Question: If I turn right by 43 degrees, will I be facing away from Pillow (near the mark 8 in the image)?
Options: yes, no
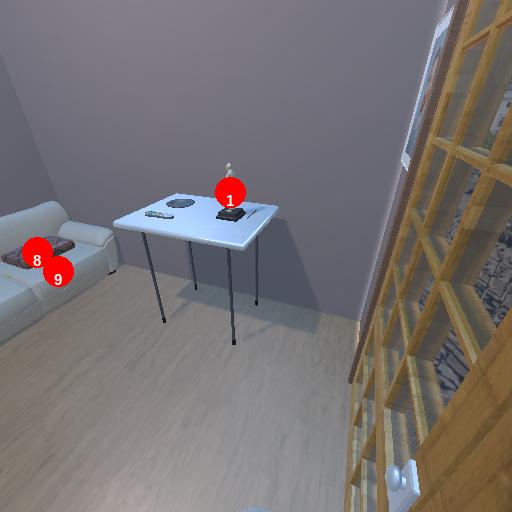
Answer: yes